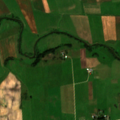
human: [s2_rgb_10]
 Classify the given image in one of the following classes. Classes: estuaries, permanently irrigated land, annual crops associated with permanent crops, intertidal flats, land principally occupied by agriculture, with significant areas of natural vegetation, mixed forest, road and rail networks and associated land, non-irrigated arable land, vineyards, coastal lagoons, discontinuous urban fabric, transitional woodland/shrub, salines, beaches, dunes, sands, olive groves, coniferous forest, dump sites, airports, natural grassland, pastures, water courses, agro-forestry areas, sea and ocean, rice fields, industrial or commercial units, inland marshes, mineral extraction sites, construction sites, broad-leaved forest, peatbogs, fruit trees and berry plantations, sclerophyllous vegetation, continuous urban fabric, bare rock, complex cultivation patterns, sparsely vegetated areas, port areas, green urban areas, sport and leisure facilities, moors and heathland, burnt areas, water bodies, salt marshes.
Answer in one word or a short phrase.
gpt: non-irrigated arable land, pastures, complex cultivation patterns